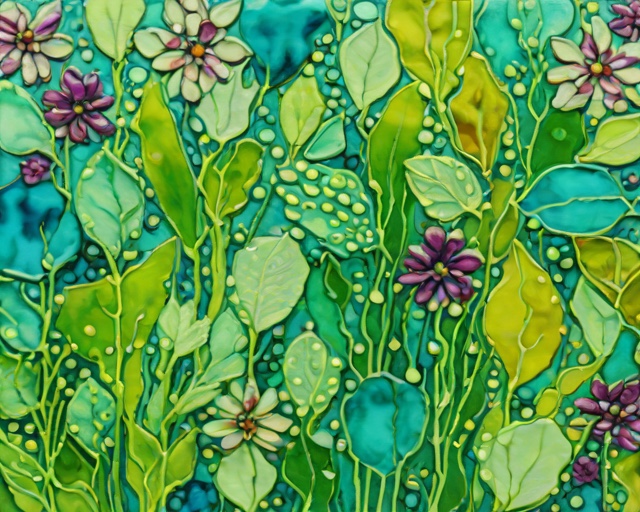
Category: Spring